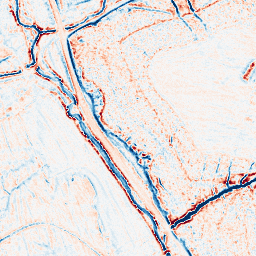
Category: edge_preserving
Decomposition family: bilateral
Decomposition parameters: d: 9
sigma_color: 25
sigma_space: 100
Upsampling method: regularized
Upsampling parameters: scale: 4
lambda_reg: 0.01
Upsampling scale: 4